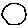
Label: moon